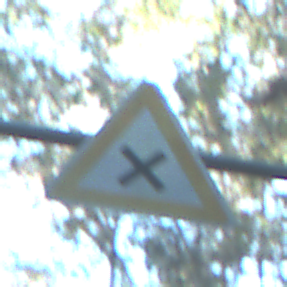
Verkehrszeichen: KreuzungOderEinmuendung
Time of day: MorningAfternoon
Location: Outdoor (Nature)
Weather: Clear
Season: NotSpecified
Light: Natural